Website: home-depot
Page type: delivery-shipping
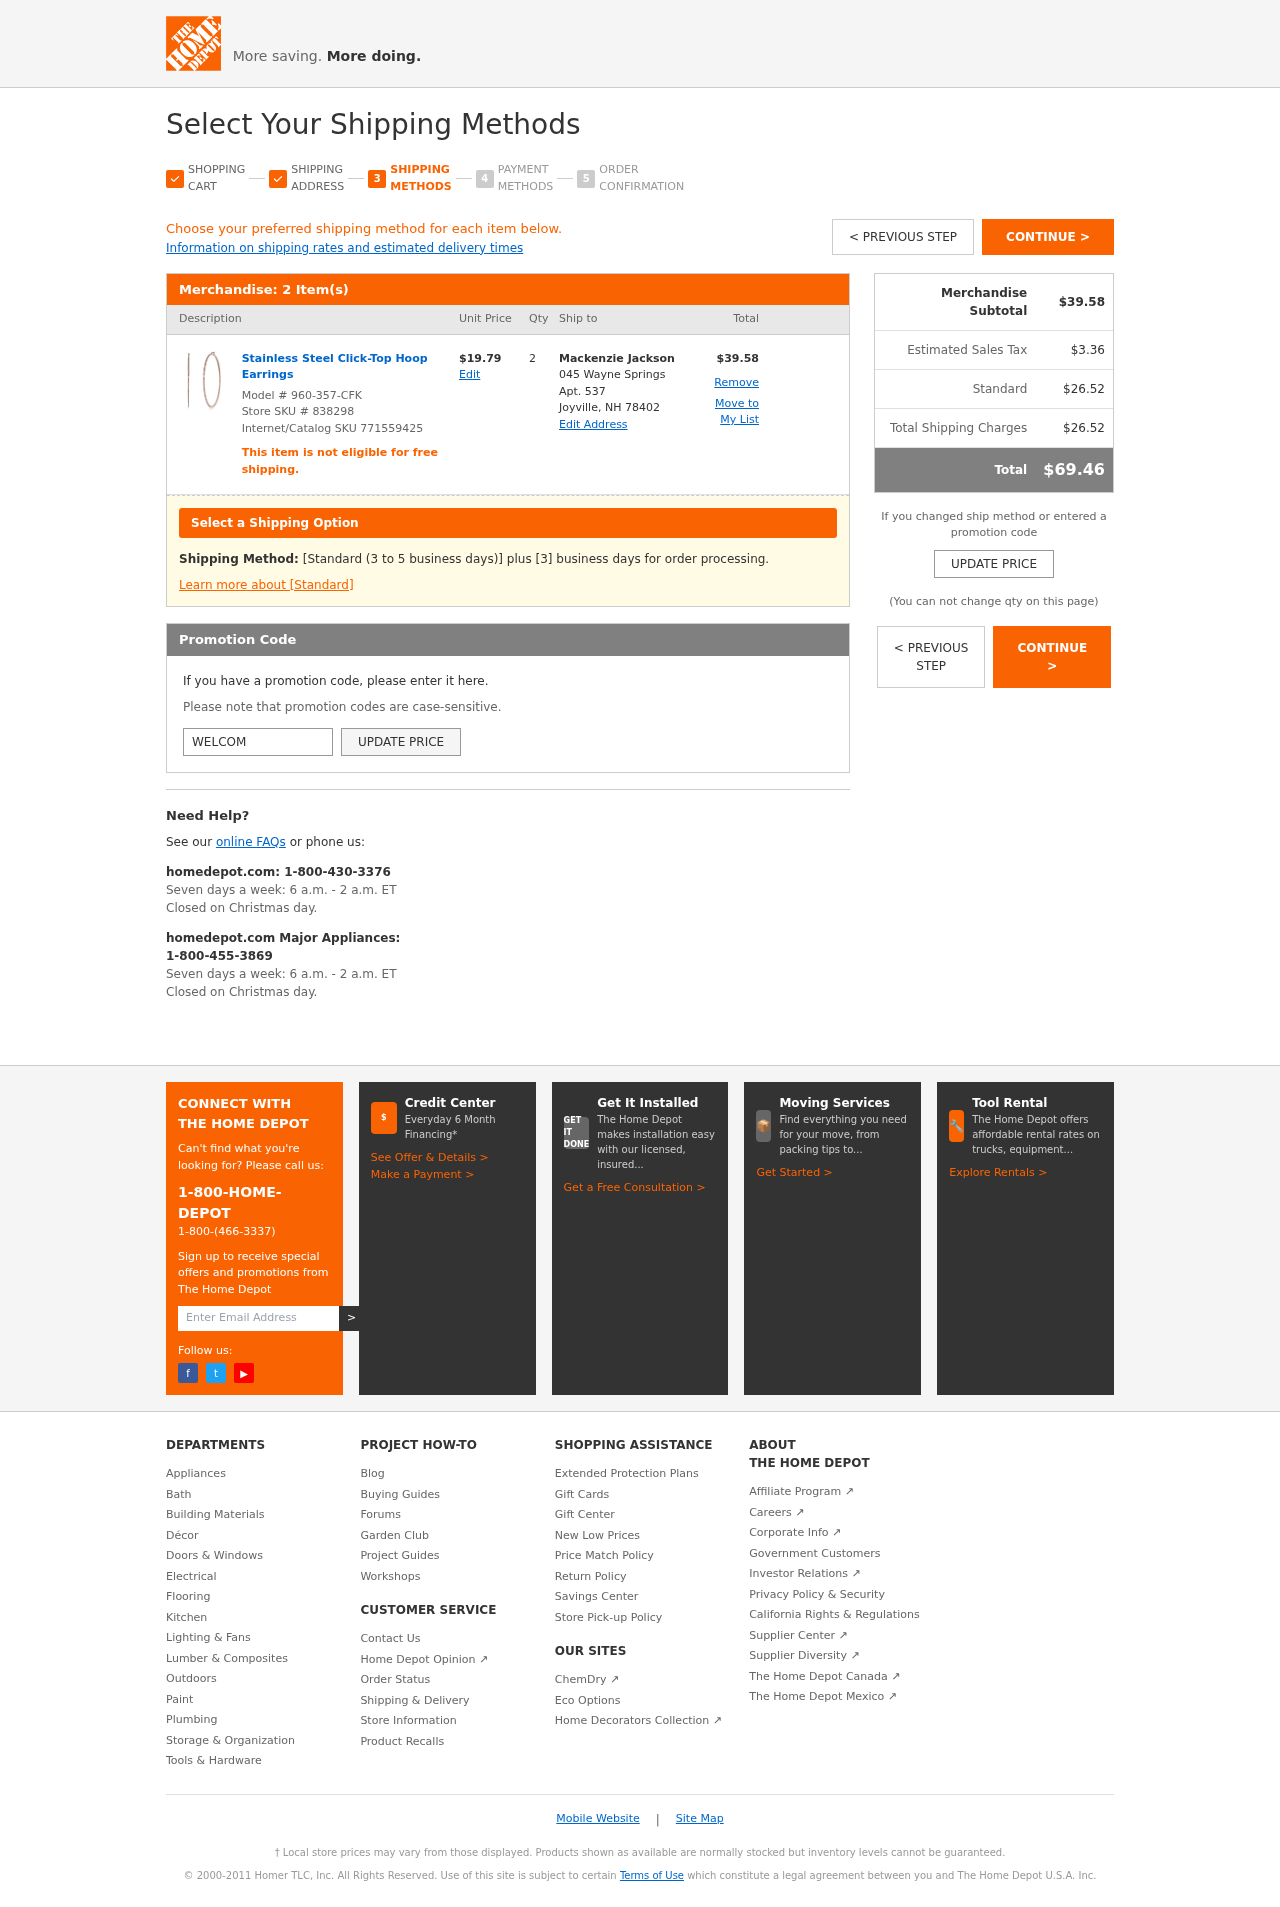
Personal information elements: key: PII_CITY_STATE_ZIP
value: Joyville, NH 78402
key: PII_FULLNAME
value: Mackenzie Jackson
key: PII_PROMO_CODE
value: WELCOME17
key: PII_STREET
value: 045 Wayne Springs Apt. 537
Product elements: key: PRODUCT1_NAME
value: Stainless Steel Click-Top Hoop Earrings
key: PRODUCT1_PRICE
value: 19.79
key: PRODUCT1_QUANTITY
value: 2
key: PRODUCT_MODEL_NUMBER
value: Model # 960-357-CFK
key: PRODUCT1_LINE_TOTAL
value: $39.58
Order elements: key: ORDER_NUM_ITEMS
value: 2 Item(s)
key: ORDER_SUBTOTAL
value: $39.58
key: ORDER_TAX
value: $3.36
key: ORDER_SHIPPING_COST
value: $26.52
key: ORDER_SHIPPING_TOTAL
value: $26.52
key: ORDER_TOTAL
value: $69.46
Other elements: key: STORE_SKU
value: Store SKU # 838298
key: INTERNET_SKU
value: Internet/Catalog SKU 771559425